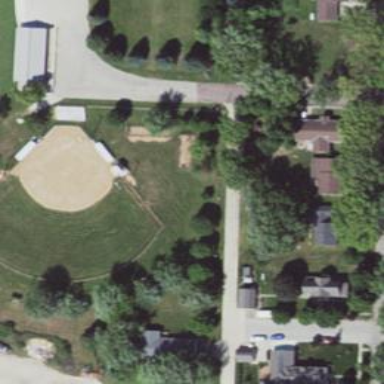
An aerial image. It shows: Baseball pitch for leisure land activities.